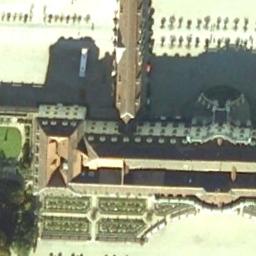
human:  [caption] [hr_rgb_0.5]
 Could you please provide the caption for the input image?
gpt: Several trees are beside the palace .

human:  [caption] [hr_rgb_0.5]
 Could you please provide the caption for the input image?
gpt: The palace is on the open place next to some trees .

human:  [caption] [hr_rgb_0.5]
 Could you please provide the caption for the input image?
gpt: The T-shaped palace is surrounded by a square .

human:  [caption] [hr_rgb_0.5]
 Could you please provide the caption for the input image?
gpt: There are neat trees in front of the palace .

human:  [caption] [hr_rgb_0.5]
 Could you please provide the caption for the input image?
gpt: There are some green lawns beside the palace with brown buildings .